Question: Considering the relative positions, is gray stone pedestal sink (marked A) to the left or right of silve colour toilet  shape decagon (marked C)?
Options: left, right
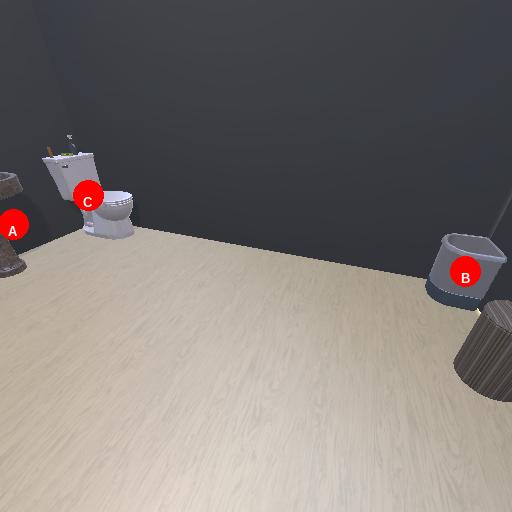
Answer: left